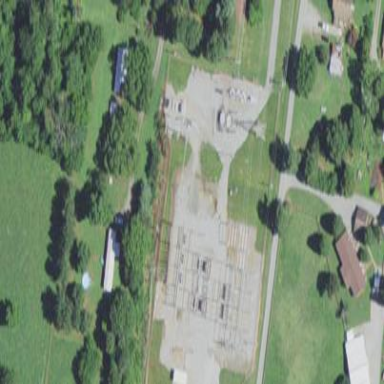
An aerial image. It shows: Distribution power substation secured by fence.